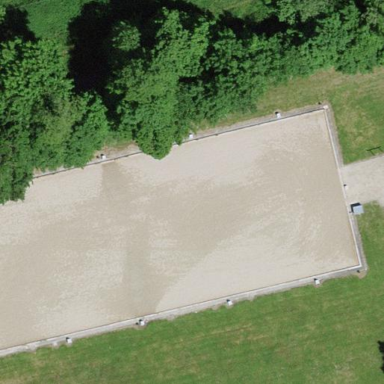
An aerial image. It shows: Equestrian pitch for leisure land activities.